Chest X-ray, AP view. Patient: 56 years old, sex F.
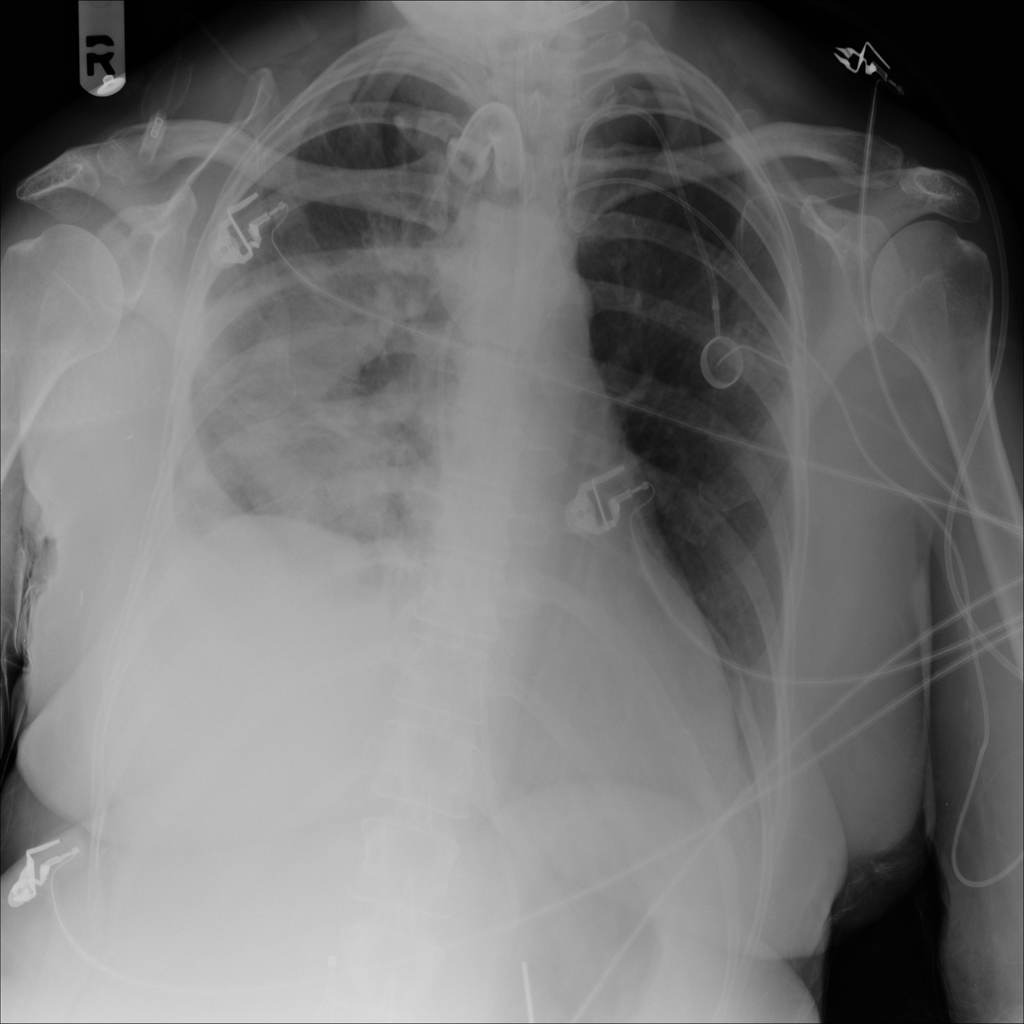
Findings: Atelectasis, Consolidation, Infiltration